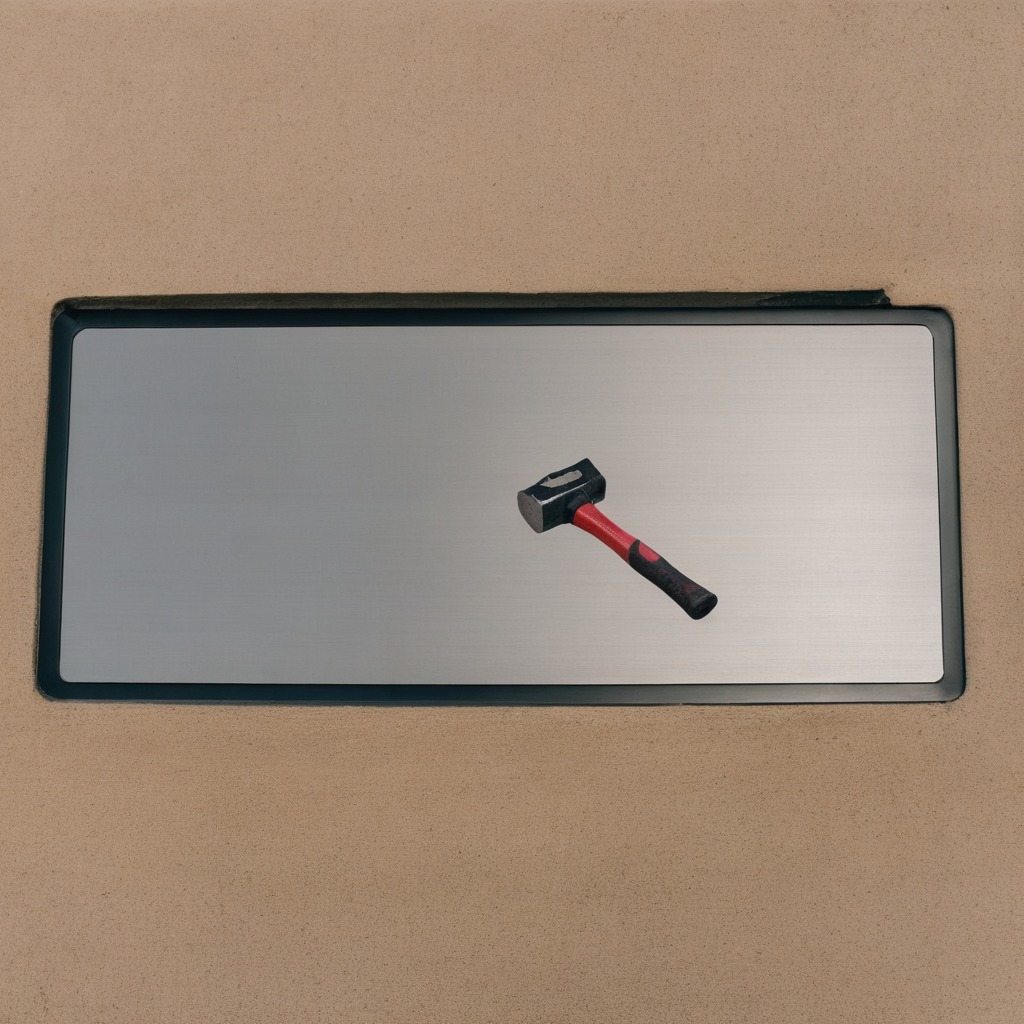
A hammer is lying on the table.